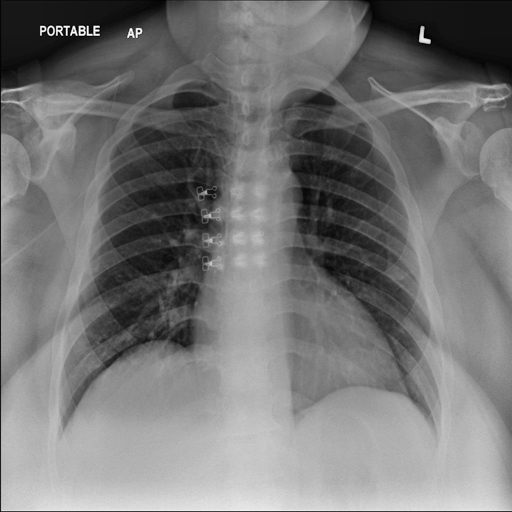
Finding: NORMAL